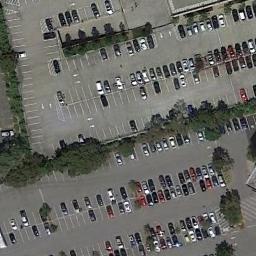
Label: parking_lot